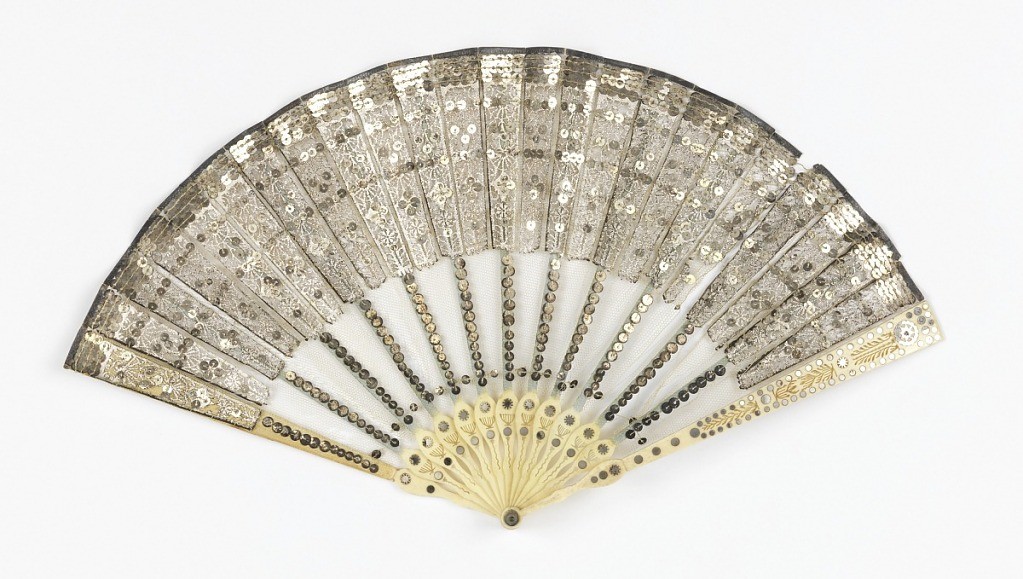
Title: Pleated fan
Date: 1810–1829
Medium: Cut paper leaf backed with silk gauze and tulle, embroidered with sequins; carved ivory sticks inlaid with steel spangles
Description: Folding fan with carved ivory sticks inlaid with steel spangles. Leaf is silver cut paper backed with silk gauze and silk tulle, and ornamented with silver sequins.